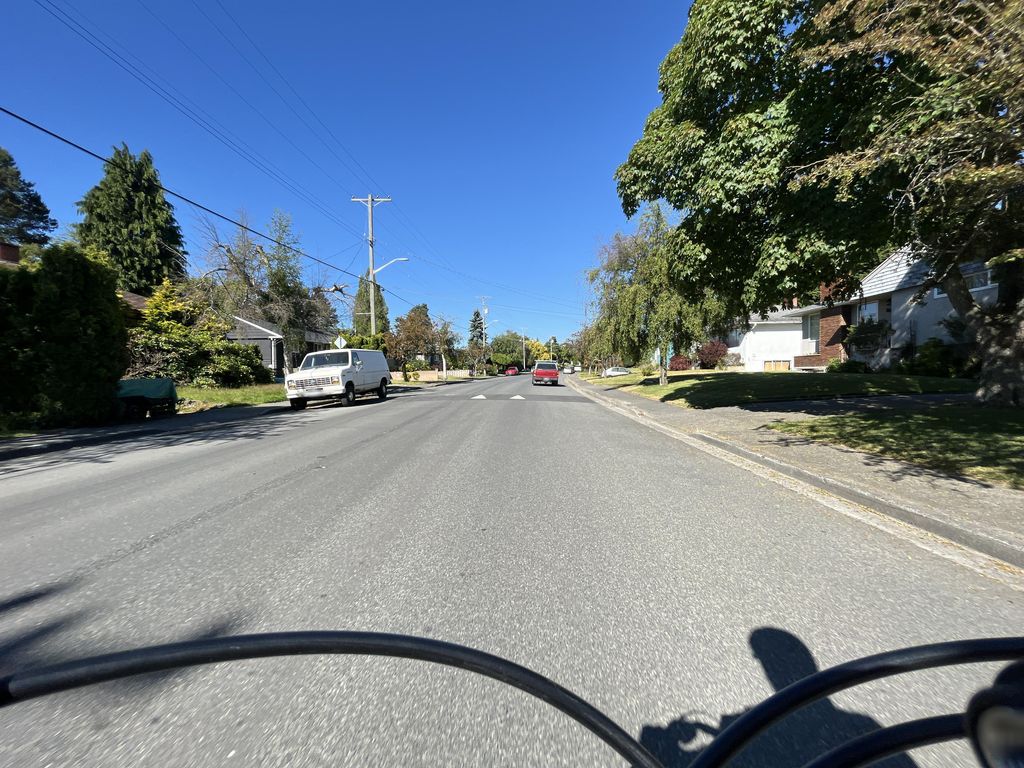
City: victoria